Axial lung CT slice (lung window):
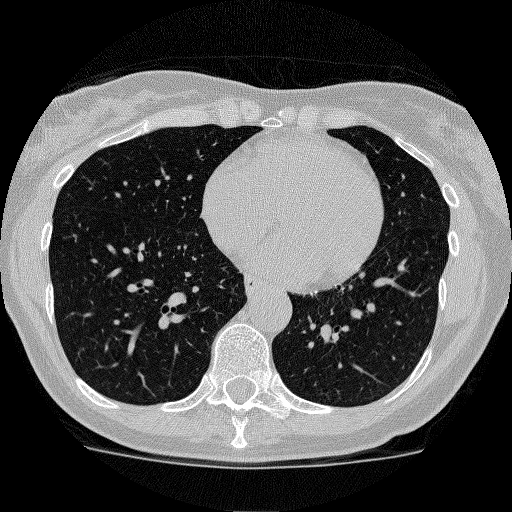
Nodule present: no